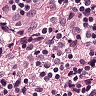
Metastatic tissue present: no